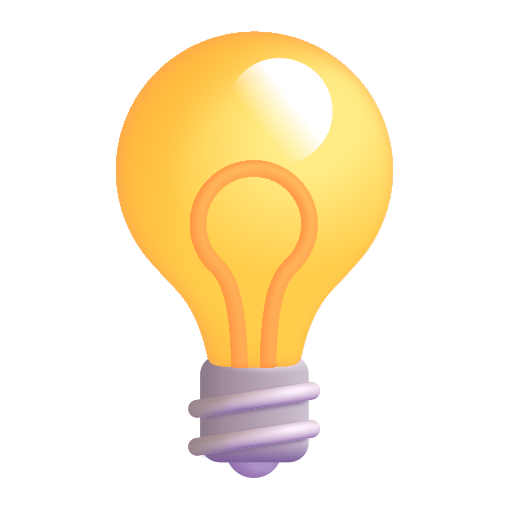
light bulb color